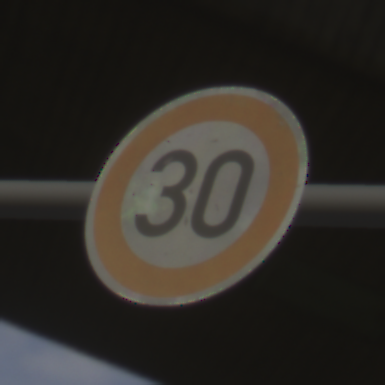
Verkehrszeichen: Geschwindigkeit30
Umgebung: Outdoor, Suburban
Tageszeit: SunriseSunset
Wetter: PartlyCloudy
Licht: Natural
Jahreszeit: NotSpecified
Kontrast: MediumContrast